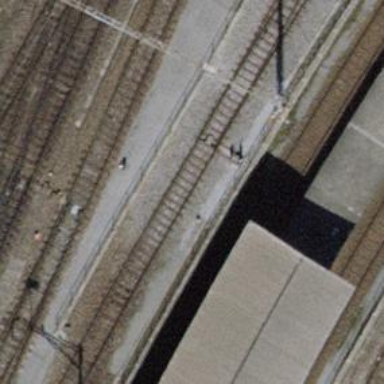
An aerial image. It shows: Single-track electrified railway siding with contact line for service.